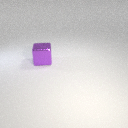
large purple metal cube